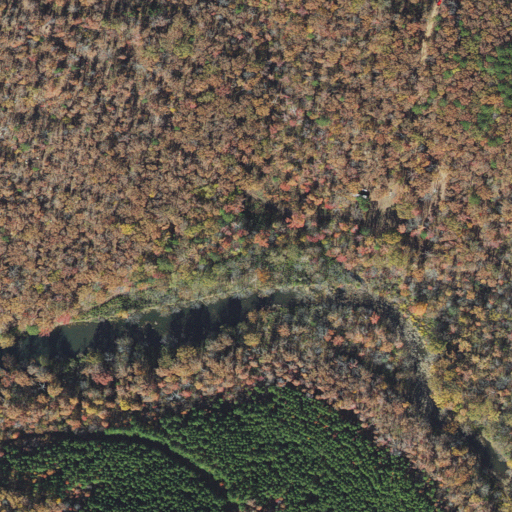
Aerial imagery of valley in Arkansas named Bear Hollow containing deciduous forest, shrub, evergreen forest, mixed forest, and grassland